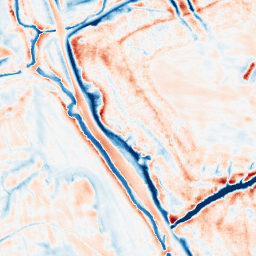
Category: edge_preserving
Decomposition family: bilateral
Decomposition parameters: d: 21
sigma_color: 50
sigma_space: 150
Upsampling method: regularized
Upsampling parameters: scale: 4
lambda_reg: 0.001
Upsampling scale: 4